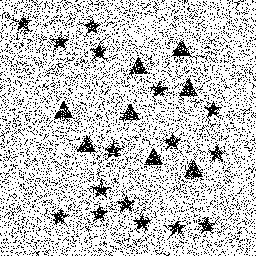
Squares: 0
Triangles: 8
Stars: 16
Total shapes: 24